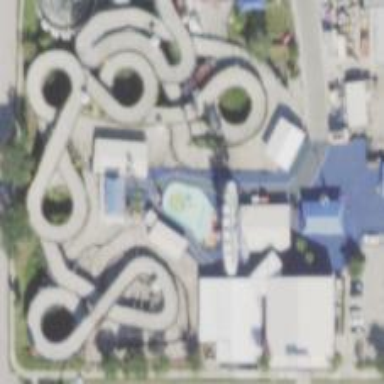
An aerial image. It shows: Big wheel attraction.